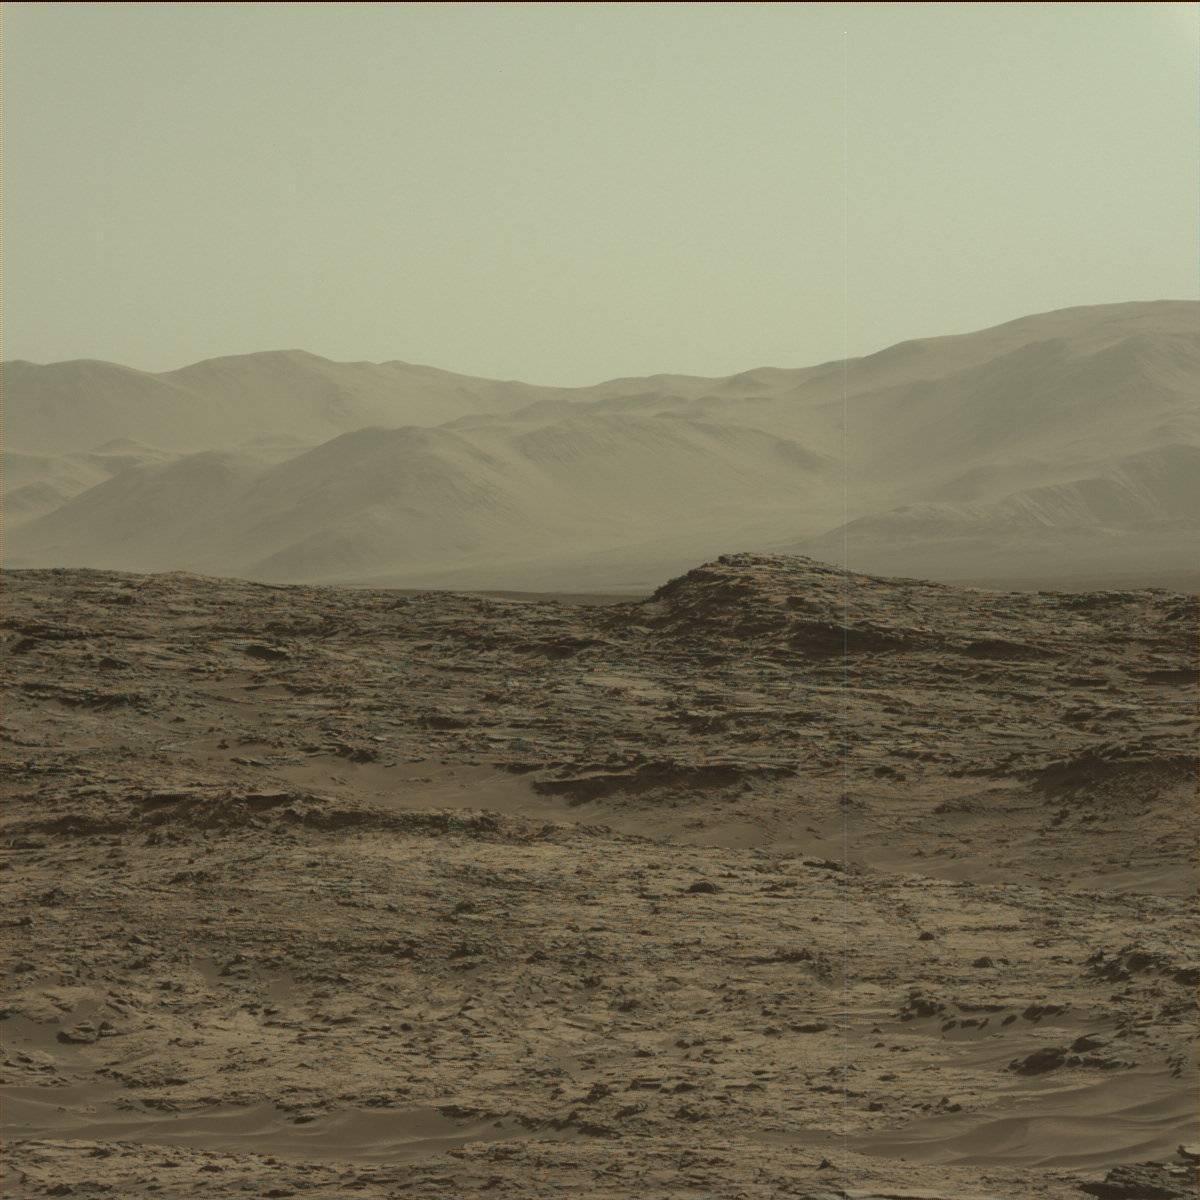
Terrain classes present: Bedrock, Ridge, Sand / Soil, Sky